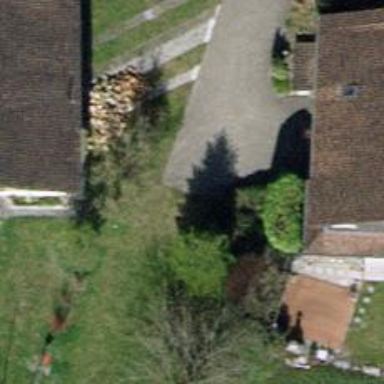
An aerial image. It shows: Driveway made of paving stones.